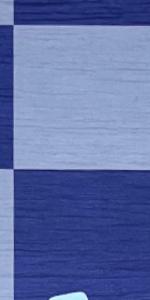
Label: Empty